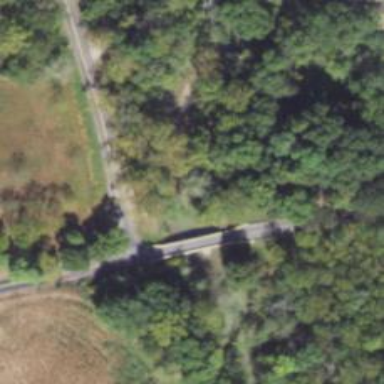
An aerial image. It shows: Tertiary road passing over bridge.